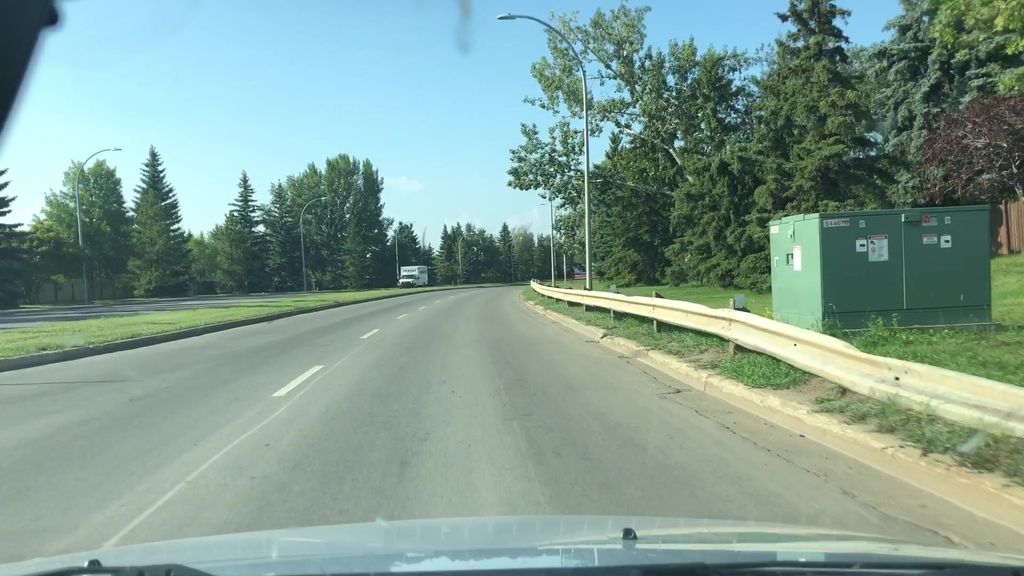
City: edmonton